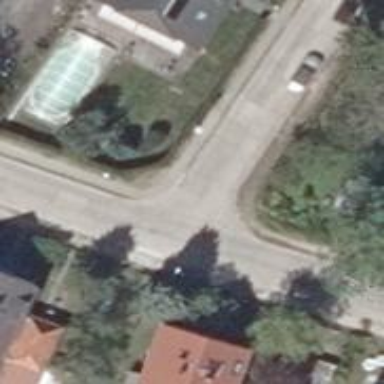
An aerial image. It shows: Residential road with concrete plates surface.